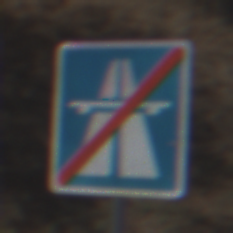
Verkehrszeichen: EndeAutbahn
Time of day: Midday
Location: Outdoor (RoadRail)
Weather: Clear
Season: NotSpecified
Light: Natural